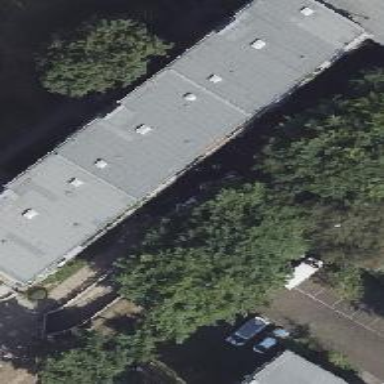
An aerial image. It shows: Part of building.